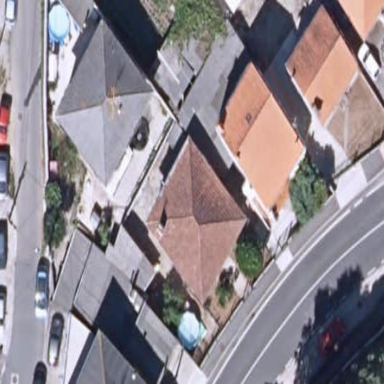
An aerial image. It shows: Simple and straightforward house.